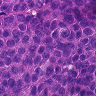
Metastatic tissue present: yes